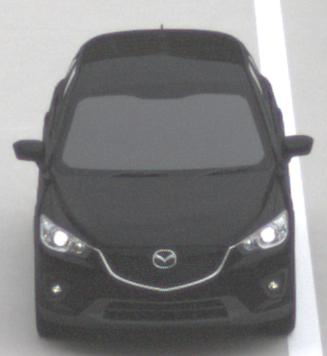
Make: Mazda
Model: CX-5 2.0 SKYACTIV-G 160
Detailed model: CX-5 (GH)
Model produced from: 2012/04
Model produced until: 2015/02
Doors: 5
Color: black
Road condition: dry road
Daytime: midday
Contrast: low contrast